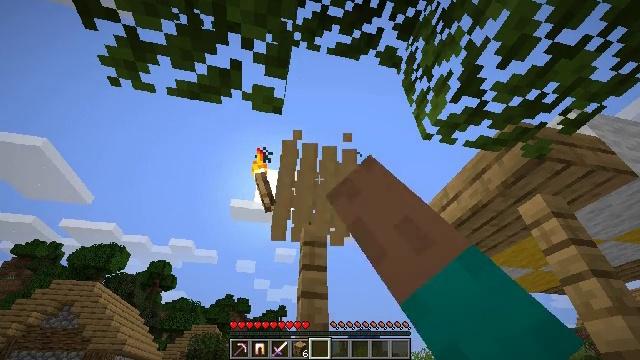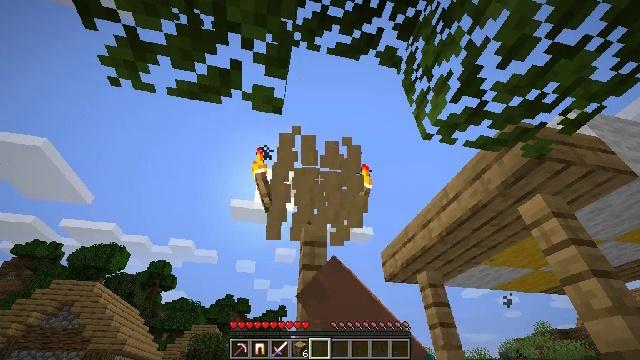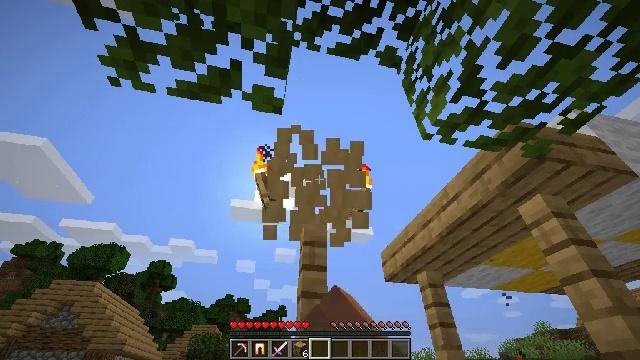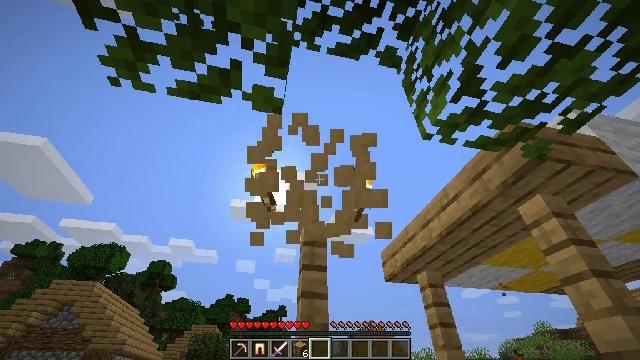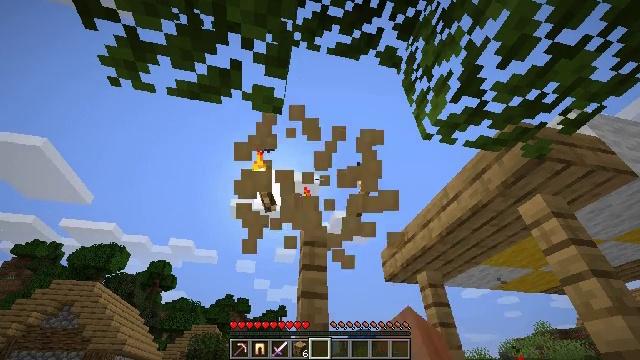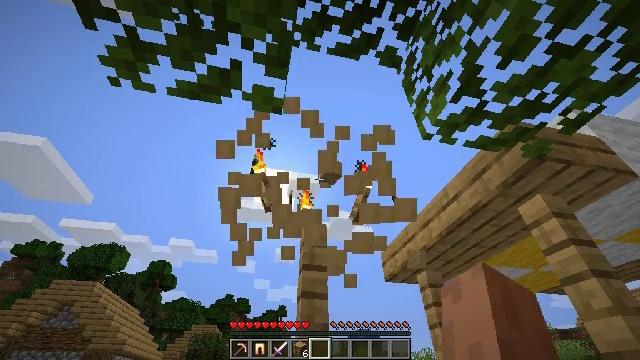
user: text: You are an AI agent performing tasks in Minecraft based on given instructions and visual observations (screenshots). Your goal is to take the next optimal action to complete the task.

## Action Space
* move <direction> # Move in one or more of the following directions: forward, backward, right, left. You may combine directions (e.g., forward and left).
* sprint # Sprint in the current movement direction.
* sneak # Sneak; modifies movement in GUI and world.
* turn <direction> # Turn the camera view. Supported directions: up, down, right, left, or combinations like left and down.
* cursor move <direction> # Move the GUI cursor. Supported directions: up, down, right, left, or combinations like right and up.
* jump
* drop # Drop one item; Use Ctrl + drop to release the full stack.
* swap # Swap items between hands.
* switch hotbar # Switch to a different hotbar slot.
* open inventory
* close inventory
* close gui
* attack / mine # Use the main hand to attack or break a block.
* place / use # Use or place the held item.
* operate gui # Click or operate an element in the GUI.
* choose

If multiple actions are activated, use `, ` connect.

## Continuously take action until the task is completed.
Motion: motion action
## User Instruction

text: Harvest stripped oak wood to use in construction.
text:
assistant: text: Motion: attack / mine
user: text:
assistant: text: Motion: attack / mine
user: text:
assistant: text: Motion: attack / mine
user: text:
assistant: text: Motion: attack / mine
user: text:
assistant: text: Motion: attack / mine
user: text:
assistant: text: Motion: attack / mine